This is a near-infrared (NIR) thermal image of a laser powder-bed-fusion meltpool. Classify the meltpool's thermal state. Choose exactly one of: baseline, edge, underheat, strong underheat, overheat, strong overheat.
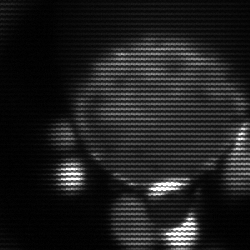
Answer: edge